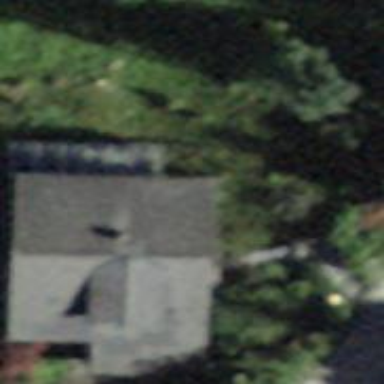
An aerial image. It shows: Building with ridge on the roof.